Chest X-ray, PA view. Patient: 56 years old, sex F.
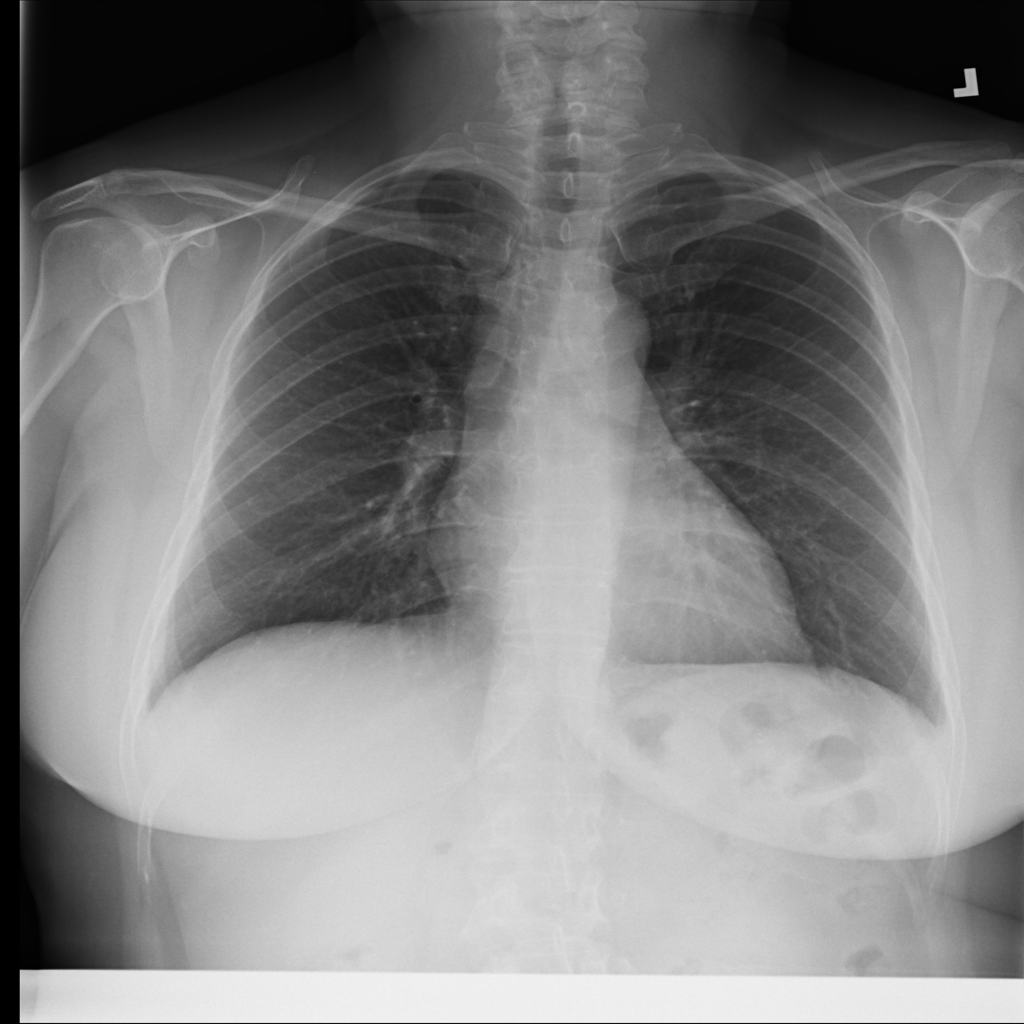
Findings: No Finding